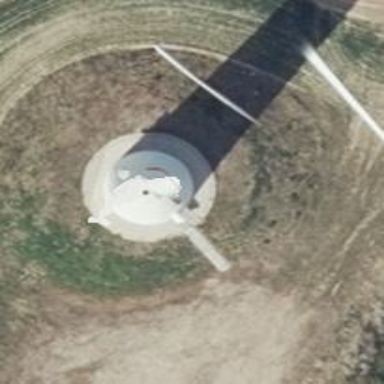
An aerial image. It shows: Wind generator powered by wind. The generator type is horizontal axis and it uses wind turbines.